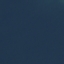
Label: SeaLake